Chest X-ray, PA view. Patient: 57 years old, sex M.
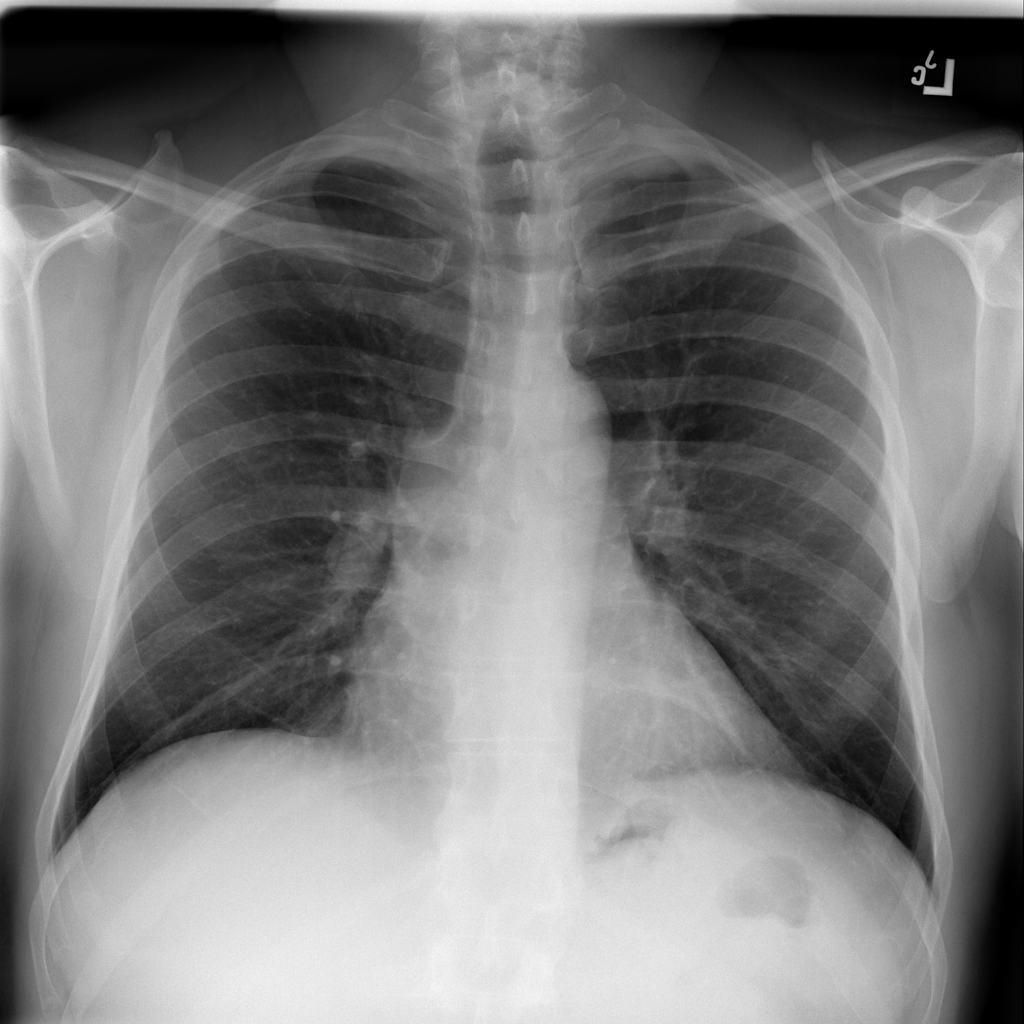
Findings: No Finding